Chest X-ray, PA view. Patient: 61 years old, sex M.
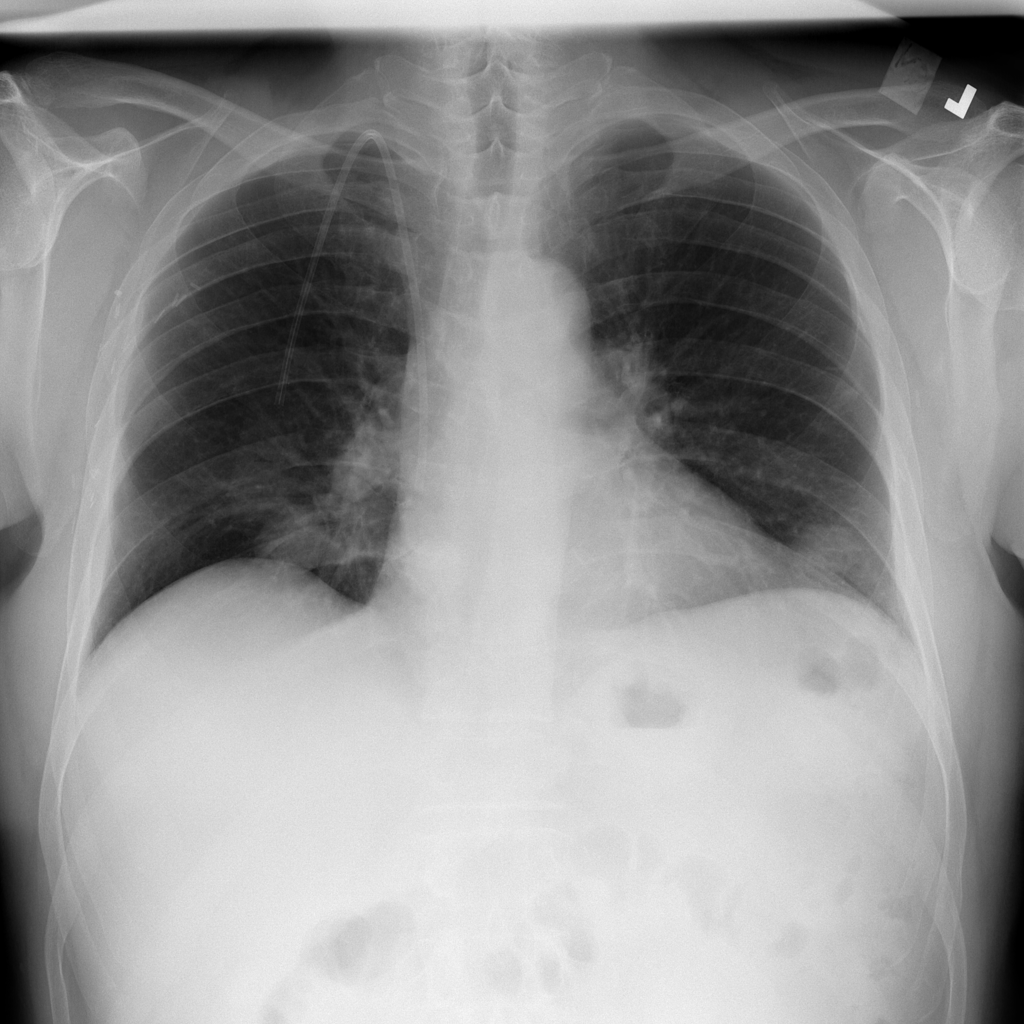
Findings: No Finding